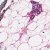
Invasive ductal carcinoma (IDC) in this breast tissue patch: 0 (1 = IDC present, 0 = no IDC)